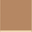
Piece: xx